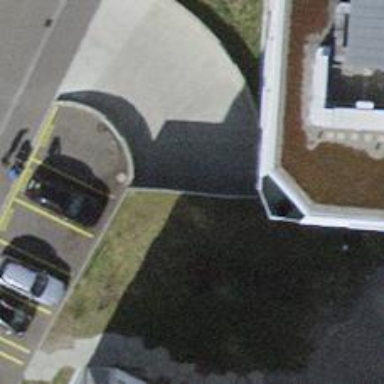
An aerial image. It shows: Parking entrance.